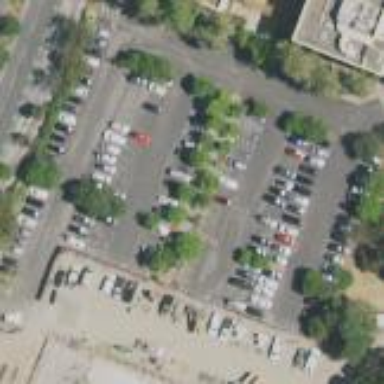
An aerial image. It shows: Parking area with surface.